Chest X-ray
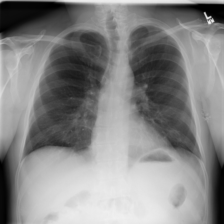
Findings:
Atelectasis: negative
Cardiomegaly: negative
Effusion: negative
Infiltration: negative
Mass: negative
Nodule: positive
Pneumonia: negative
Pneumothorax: negative
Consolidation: negative
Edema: negative
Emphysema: negative
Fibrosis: negative
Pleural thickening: negative
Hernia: negative